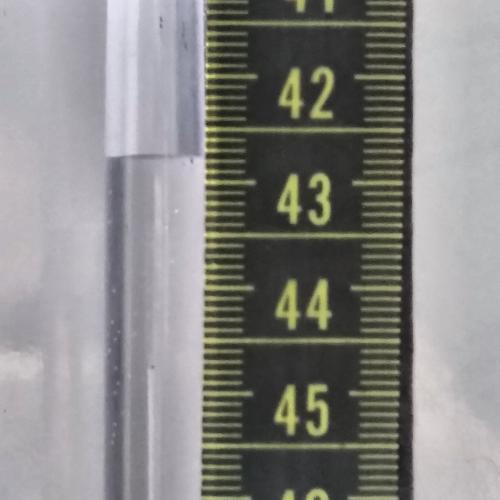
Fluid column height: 42.8 cm